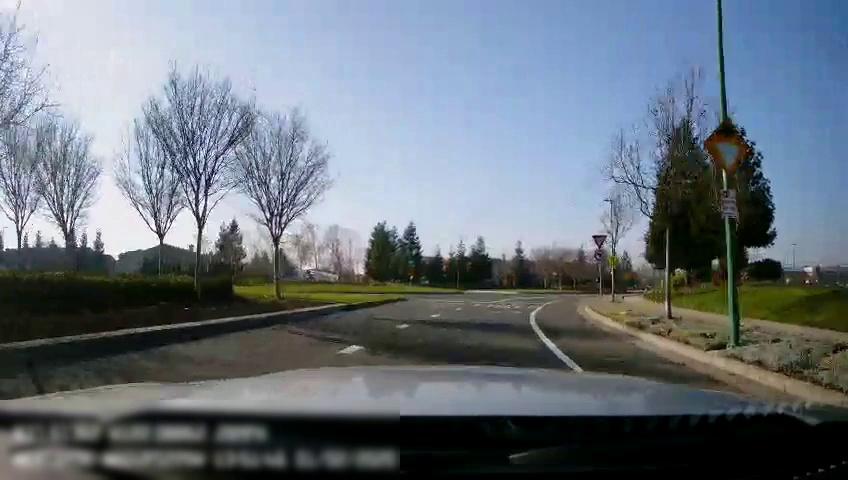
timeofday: Day
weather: Sunny
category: Drivable Space
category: Lanes | Alternate Lane
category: Lanes | Alternate Lane
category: Traffic | Signs
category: Traffic | Signs
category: Traffic | Signs
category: Traffic | Signs